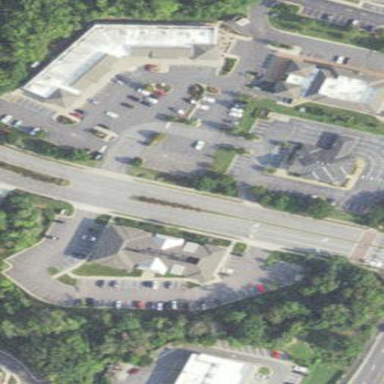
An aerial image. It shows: Retail area.